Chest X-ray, AP view. Patient: 32 years old, sex M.
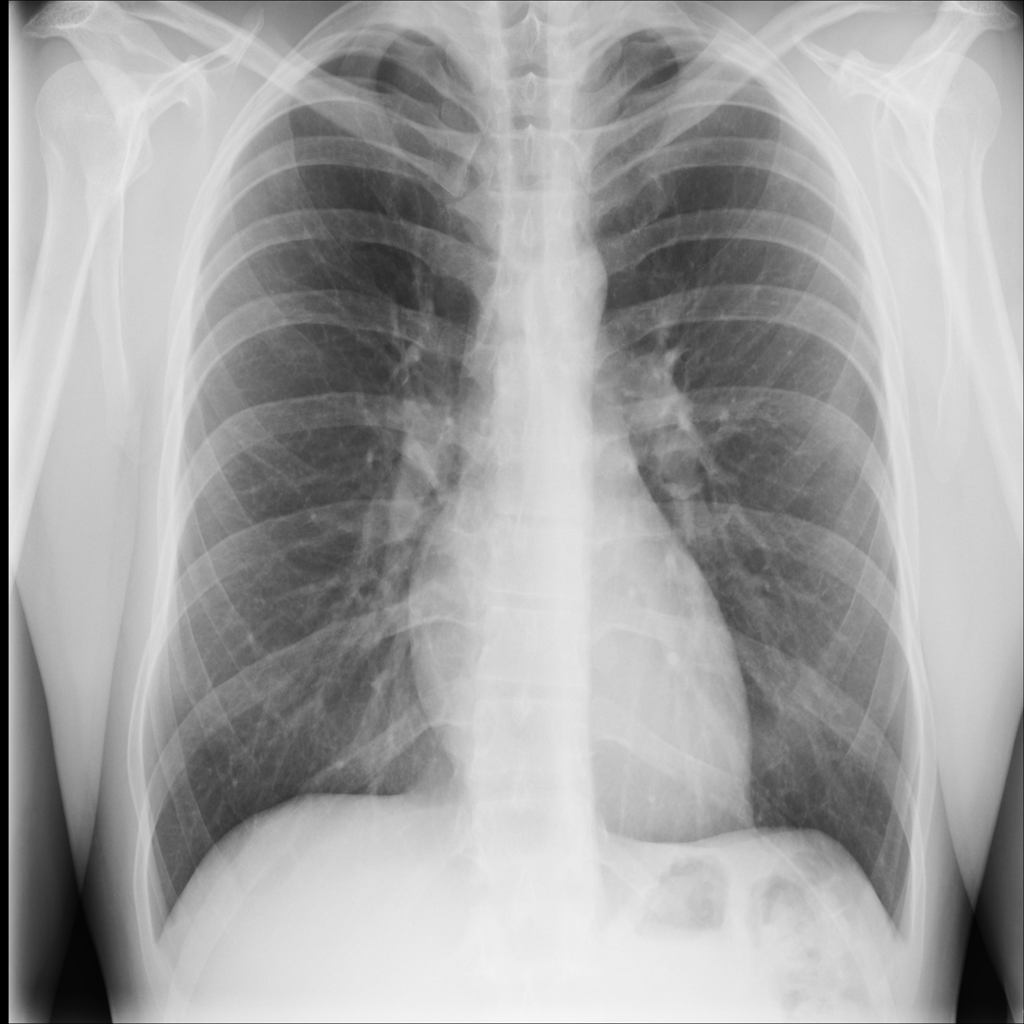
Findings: No Finding